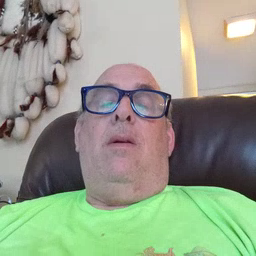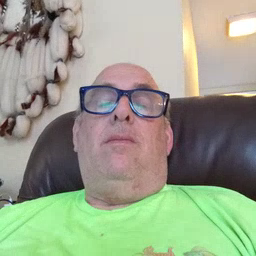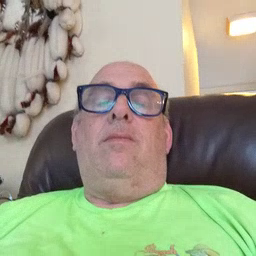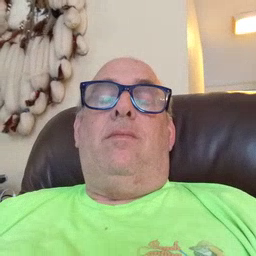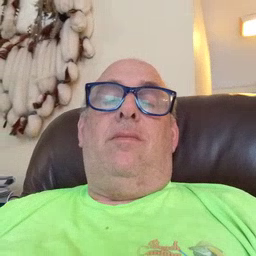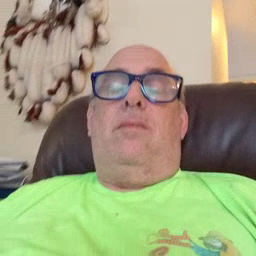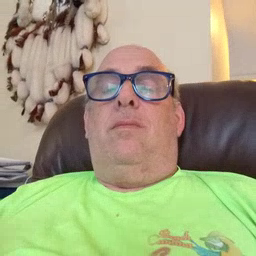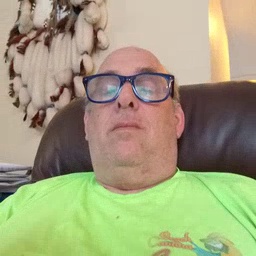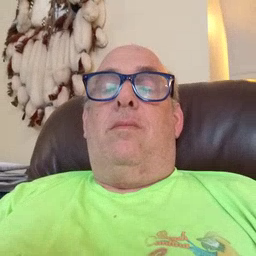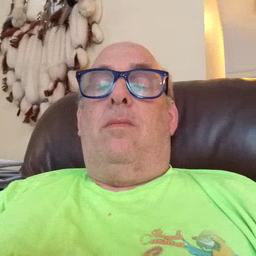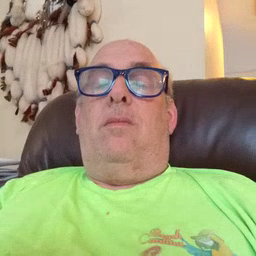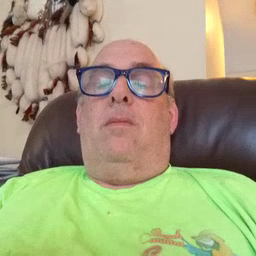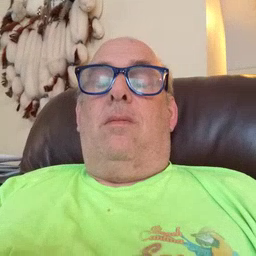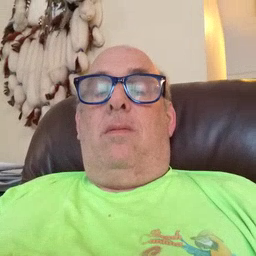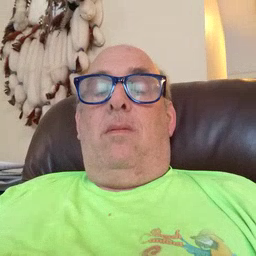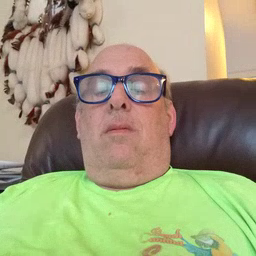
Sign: hair